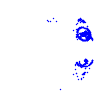
Particle: proton